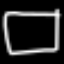
Label: square